Question: I am using the <URL> does.
here is the demo screen shot shows the parameters it uses:

which are look like this (from the file 'server.properties' which is locally on my machine):
'''
org.dbpedia.spotlight.web.rest.uri = http://localhost:2222/rest
org.dbpedia.spotlight.index.dir = data/index
org.dbpedia.spotlight.spot.dictionary = data/spotter.dict
jcs.default.cacheattributes.MaxObjects = 5000
org.dbpedia.spotlight.tagging.hmm = data/pos-en-general-brown.HiddenMarkovModel
org.dbpedia.spotlight.sparql.endpoint = http://dbpedia.org/sparql
org.dbpedia.spotlight.sparql.graph = http://dbpedia.org
# Configurations for the CoOccurrenceBasedSelector
# From: http://spotlight.dbpedia.org/download/release-0.5/spot_selector.tgz
# org.dbpedia.spotlight.spot.cooccurrence.datasource = ukwac
# org.dbpedia.spotlight.spot.cooccurrence.database.jdbcdriver = org.hsqldb.jdbcDriver
# org.dbpedia.spotlight.spot.cooccurrence.database.connector = jdbc:hsqldb:file:data/spotsel/ukwac_candidate;shutdown=true&readonly=true
# org.dbpedia.spotlight.spot.cooccurrence.database.user = sa
# org.dbpedia.spotlight.spot.cooccurrence.database.password =
# org.dbpedia.spotlight.spot.cooccurrence.classifier.unigram = data/spotsel/ukwac_unigram.model
# org.dbpedia.spotlight.spot.cooccurrence.classifier.ngram = data/spotsel/ukwac_ngram.model
# Other possible values: AtLeastOneNounSelector,CoOccurrenceBasedSelector,NESpotter
org.dbpedia.spotlight.spot.spotters = LingPipeSpotter
# org.dbpedia.spotlight.spot.opennlp.dir = opennlp
# Info for context searcher
org.dbpedia.spotlight.language = English
org.dbpedia.spotlight.lucene.analyzer = SnowballAnalyzer
# Choose between jdbc or lucene for DBpedia Resource creation. Also, if the jdbc throws an error, lucene will be used.
# org.dbpedia.spotlight.core.database = jdbc
# org.dbpedia.spotlight.core.database.jdbcdriver = org.hsqldb.jdbcDriver
# org.dbpedia.spotlight.core.database.connector = jdbc:hsqldb:file:data/database/spotlight-db;shutdown=true&readonly=true
# org.dbpedia.spotlight.core.database.user = sa
# org.dbpedia.spotlight.core.database.password =
# List of disambiguators to load: Document,Occurrences,CuttingEdge,Default
org.dbpedia.spotlight.disambiguate.disambiguators = Default,Document
# From http://spotlight.dbpedia.org/download/release-0.5/candidate-index-full.tgz
# org.dbpedia.spotlight.candidateMap.dir = /fastdata/spotlight/3.7/candidateIndexTitRedDis
'''
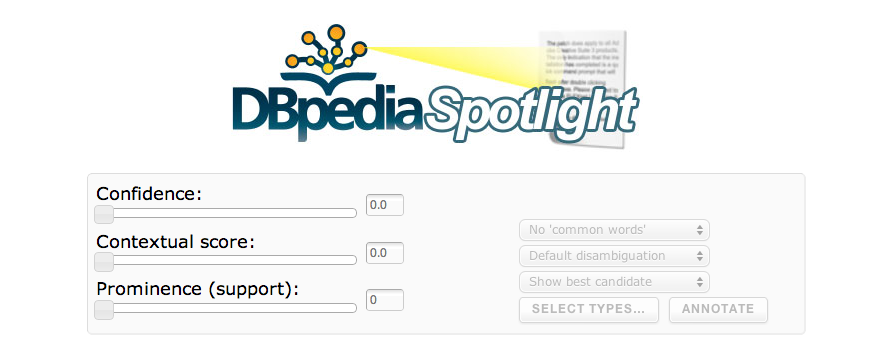
Answer: The quickstart comes with tiny versions of index and spotter.dict.
If you want the same results as our demo webserver, you need to download the larger files with several gigabytes.
You can either overwrite your index and spotter.dict, our change the config to point to the new files.
See <URL>